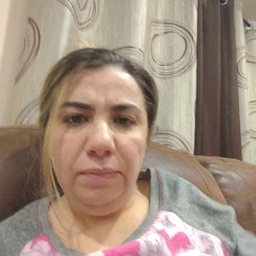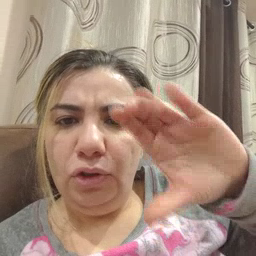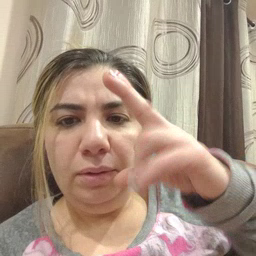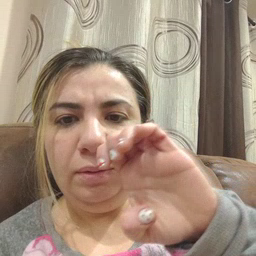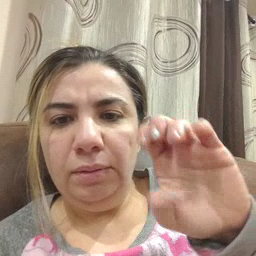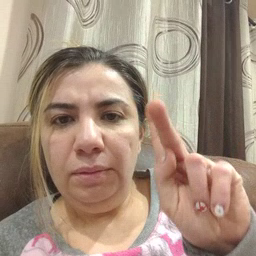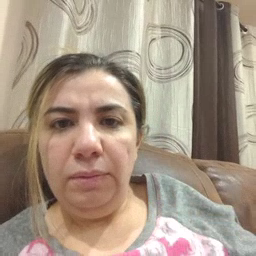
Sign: cheek